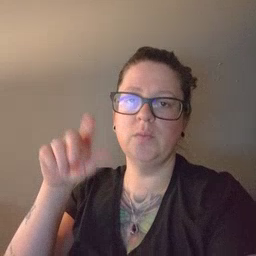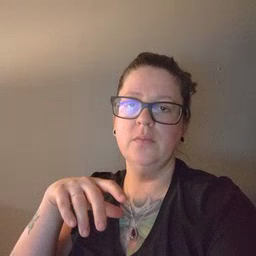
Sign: moon